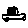
Label: car